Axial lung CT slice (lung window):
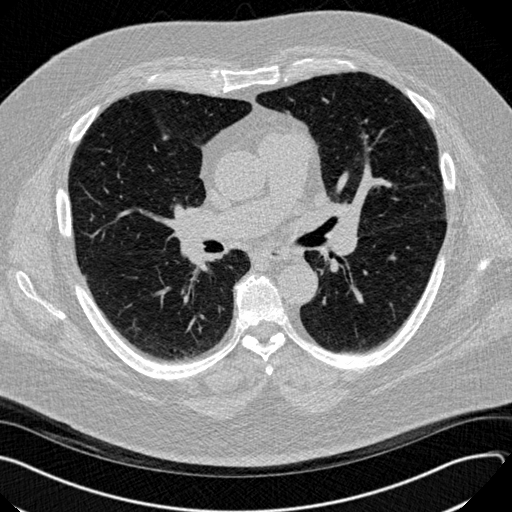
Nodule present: no